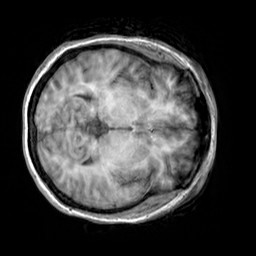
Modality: T1w
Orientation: axial
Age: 32
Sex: female
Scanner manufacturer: siemens
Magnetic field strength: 3 T
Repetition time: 2.3 s
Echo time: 0.00303 s